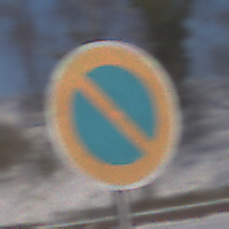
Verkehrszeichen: EingeschraenktesHalteverbot
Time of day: MorningAfternoon
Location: Outdoor (Nature)
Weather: PartlyCloudy
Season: Winter
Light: Natural